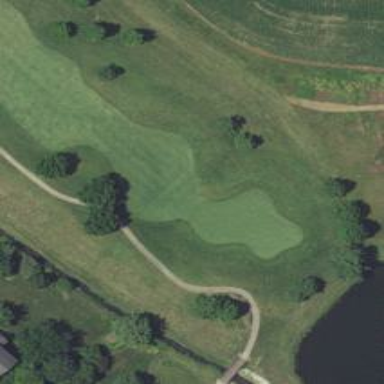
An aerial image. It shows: View of golf hole.